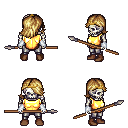
a pixel art fantasy rpg character, male body template, skeleton, gold chest armor, metal pants, blonde swoop hairstyle, gold tiara, white cloth bracers, brown shoes, spear, four views (front, back, left, right), 2x2 character sprite sheet, small pixel art, hard edges, no anti-aliasing